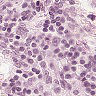
Metastatic tissue present: no